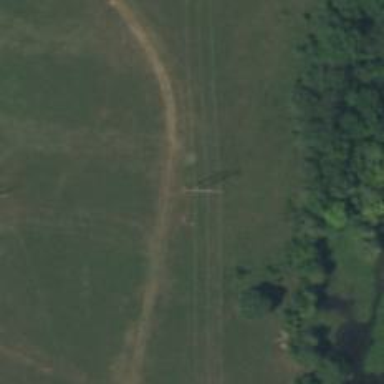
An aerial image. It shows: H-frame designed tower for power lines.